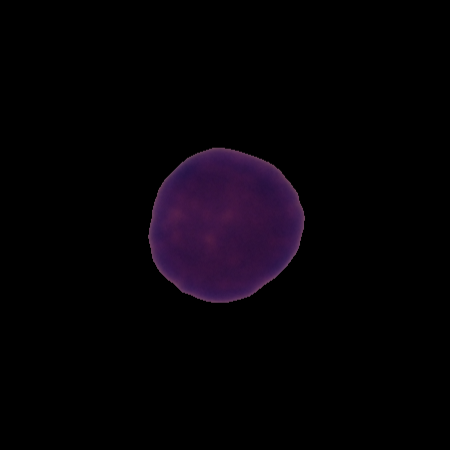
Label: healthy